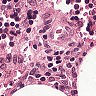
Metastatic tissue present: no